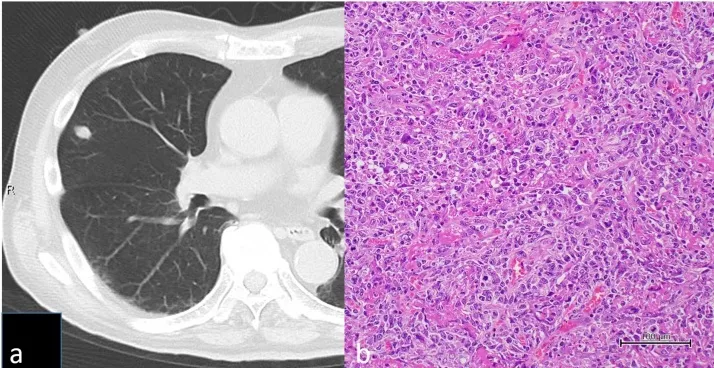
Image of the lymphoproliferative disorder in the right upper lobe. . [a] Chest computed tomography 2 weeks after first surgery showing a 1-cm-sized pulmonary nodule in the contralateral lung. . [b] Histopathological examination showing spindle cells with karyokinesis. Immunohistochemical staining showed that the cells were positive for CD20; a diagnosis of B-cell lymphoma-type lymphoproliferative disorder was made.
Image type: radiology (ct)